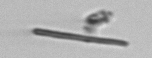
Label: fiber_TAG_external_detritus